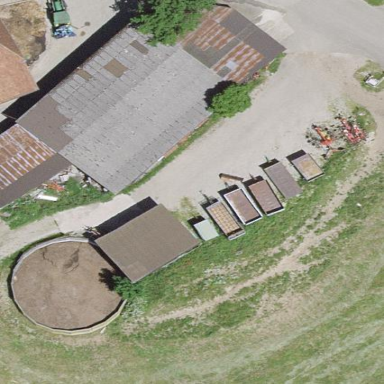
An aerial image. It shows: Rural barn.